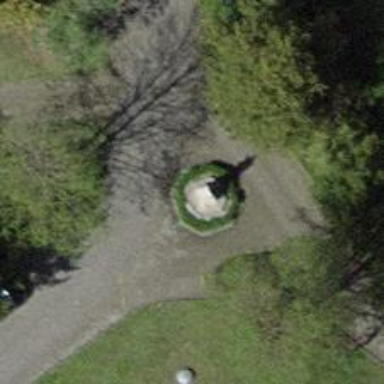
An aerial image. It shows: Historical memorial featuring statue.